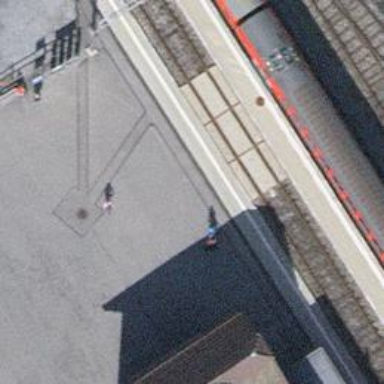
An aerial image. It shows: Crossing for the railway.